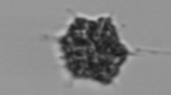
Label: Dictyocha